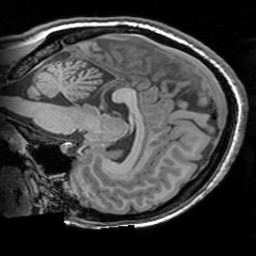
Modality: T1w
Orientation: sagittal
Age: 22
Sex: female
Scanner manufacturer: siemens
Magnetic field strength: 3 T
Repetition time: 1.63 s
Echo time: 0.00311 s